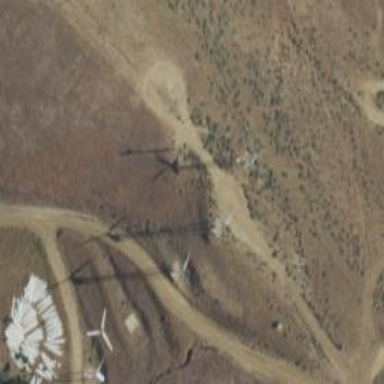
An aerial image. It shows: Wind generator is in the picture.